Question: I'm having trouble formatting my y-axis labels the way I want. I'd like them to be rounded to the nearest thousand.
'''
library(scales)
library(ggplot2)
df<-data.frame(x=seq(1,10,by=1),y=sample(<PHONE>,10))
ggplot(df,aes(x=x,y=y))+geom_point()+scale_y_continuous(trans='log10', breaks=trans_breaks('log10', function(x) 10^x), labels=comma)
'''

How do I format my y labels so that they are rounded to the nearest thousand? In other words, I'd like 7,943,000 displayed instead of 7,943,282.
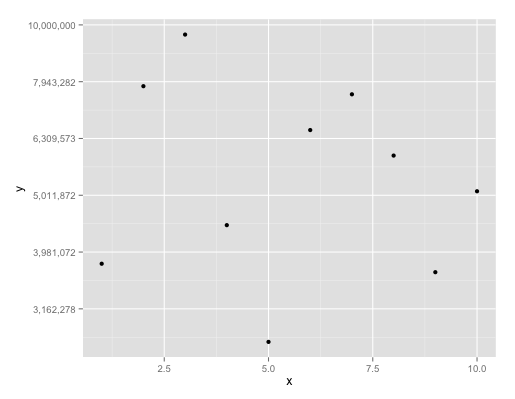
Answer: You can do that by changing the 'labels' argument to 'scale_y_continuous.' Here I used 'round(x,-3)' to round the label value to the nearest 1000:
'''
library(ggplot2)
library(scales)
df<-data.frame(x=seq(1,10,by=1),y=sample(<PHONE>,10))
p <- ggplot(df,aes(x=x,y=y))+geom_point()
p <- p +scale_y_continuous(trans='log10',
breaks=trans_breaks('log10', function(x) 10^x),
labels = function(x)round(x,-3)
)
p
'''
Which produces: